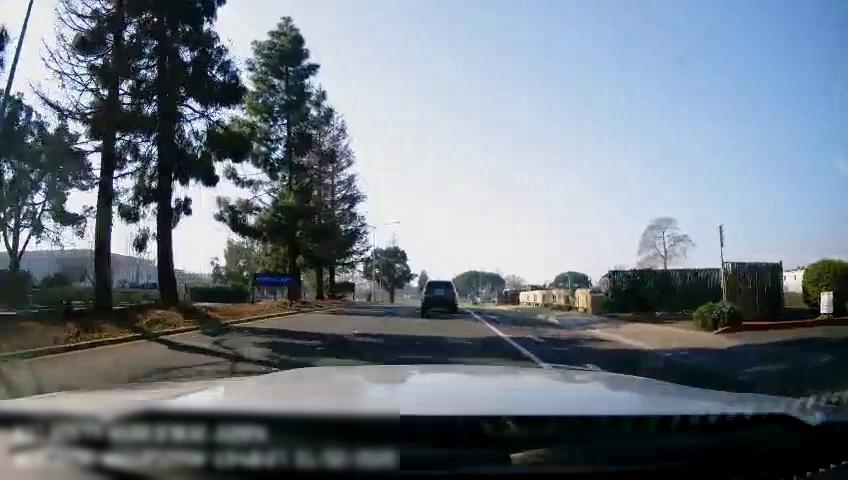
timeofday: Day
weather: Sunny
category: Drivable Space
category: Drivable Space
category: Vehicles | SUV
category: Lanes | Current Lane
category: Lanes | Current Lane